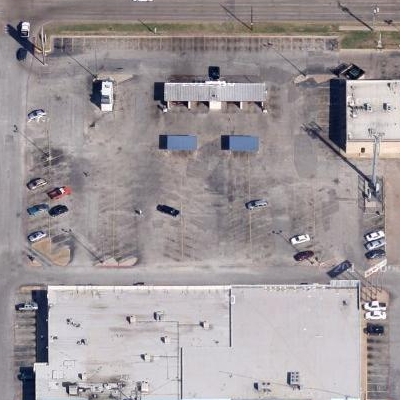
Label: Parking